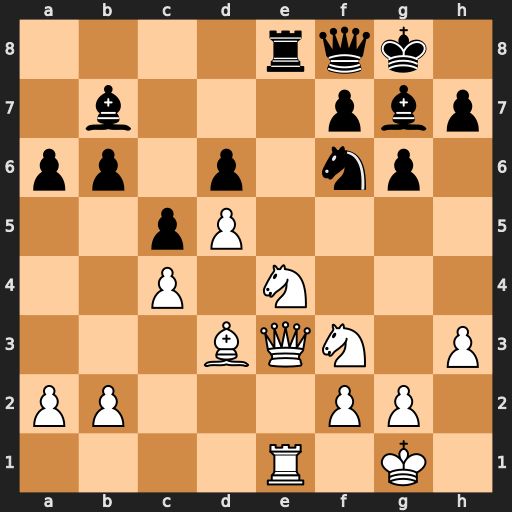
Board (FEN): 4rqk1/1b3pbp/pp1p1np1/2pP4/2P1N3/3BQN1P/PP3PP1/4R1K1
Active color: w
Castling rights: -
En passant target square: -
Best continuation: Nxf6+ Bxf6 Qxe8